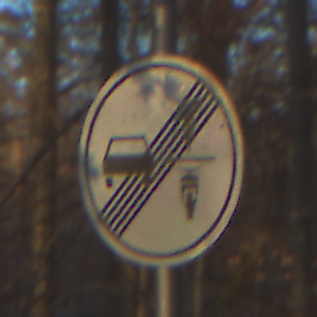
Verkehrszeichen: EndeVerbotUeberholenEinspurigeFahrzeuge
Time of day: SunriseSunset
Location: Outdoor (Nature)
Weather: Clear
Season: Autumn
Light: Natural